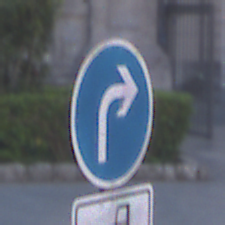
Verkehrszeichen: VorgeschriebeneFahrtrichtungRechts
Zusatzzeichen unten: MehrspurigeFahrzeugeFrei8
Umgebung: Outdoor, Urban
Tageszeit: SunriseSunset
Wetter: PartlyCloudy
Licht: Natural
Jahreszeit: NotSpecified
Kontrast: LowContrast